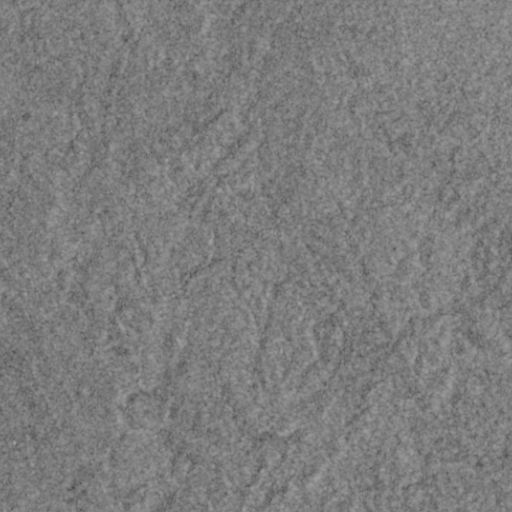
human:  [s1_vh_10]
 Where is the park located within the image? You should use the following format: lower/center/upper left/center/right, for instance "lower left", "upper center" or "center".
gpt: The park is located in the upper left of the image.
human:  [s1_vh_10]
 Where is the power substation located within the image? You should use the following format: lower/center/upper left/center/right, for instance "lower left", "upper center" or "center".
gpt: The power substation is located in the lower left of the image.
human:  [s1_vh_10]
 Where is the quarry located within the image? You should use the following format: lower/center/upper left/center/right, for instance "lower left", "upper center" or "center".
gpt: There is no quarry in the image.

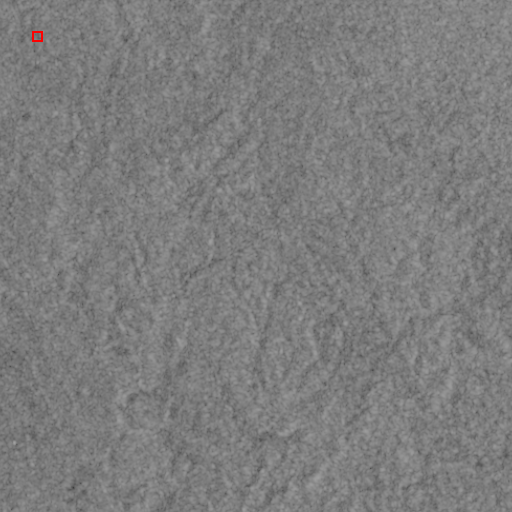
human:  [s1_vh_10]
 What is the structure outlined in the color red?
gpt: The structure outlined in red is a park.
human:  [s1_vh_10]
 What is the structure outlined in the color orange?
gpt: There is no orange outline.